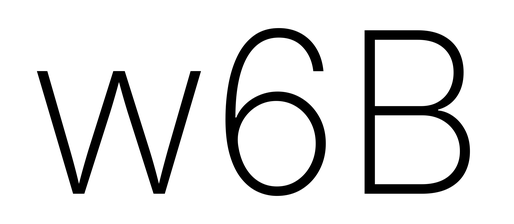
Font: Inter_ExtraLight